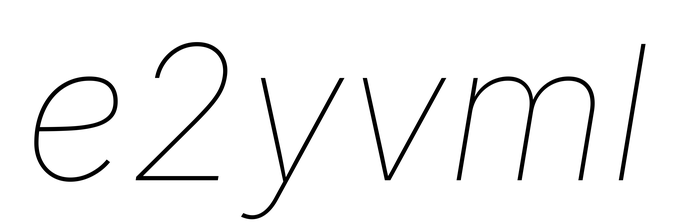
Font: Inter-Italic_Thin_Italic